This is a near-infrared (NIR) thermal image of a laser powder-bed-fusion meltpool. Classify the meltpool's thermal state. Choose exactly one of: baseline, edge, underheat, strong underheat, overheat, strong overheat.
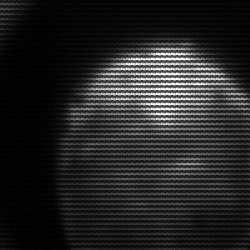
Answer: edge